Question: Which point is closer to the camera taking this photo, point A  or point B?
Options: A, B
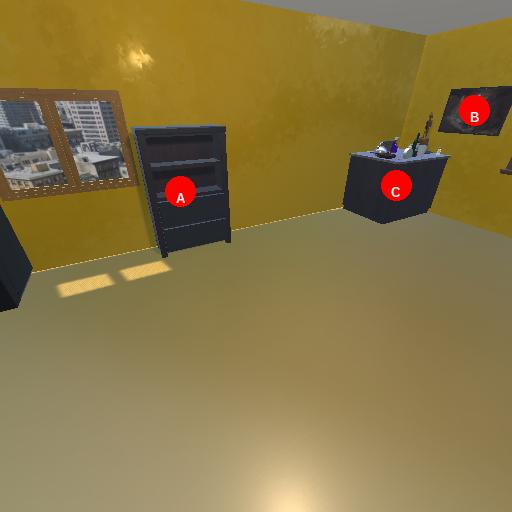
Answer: A